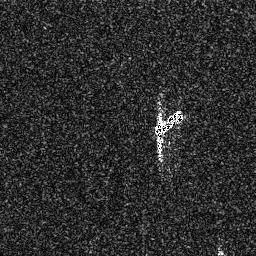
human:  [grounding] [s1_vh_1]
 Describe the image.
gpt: In the satellite image, there is  <ref>1 medium ship </ref> <box>[[58, 41, 71, 53, 0]]</box> located at center.